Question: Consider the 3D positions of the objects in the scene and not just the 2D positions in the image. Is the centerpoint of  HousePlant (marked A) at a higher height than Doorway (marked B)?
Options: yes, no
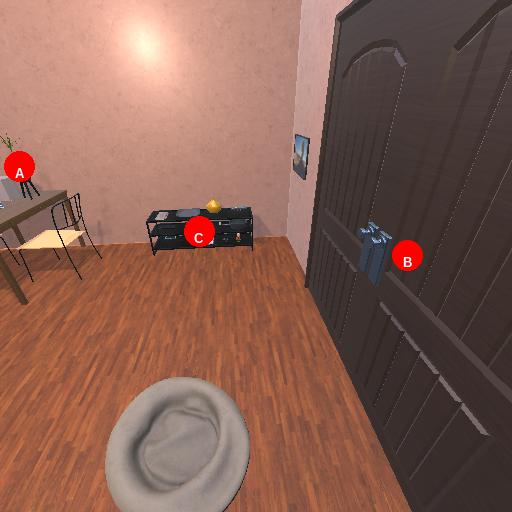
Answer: yes